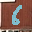
Label: 6